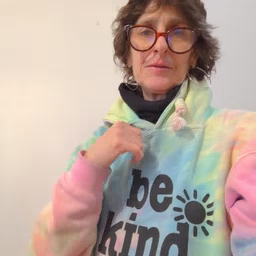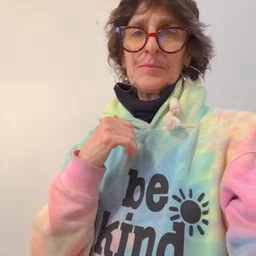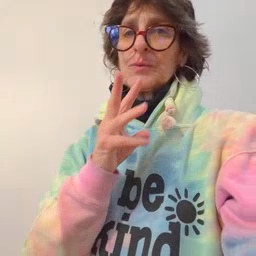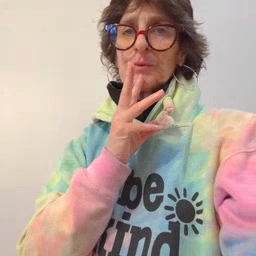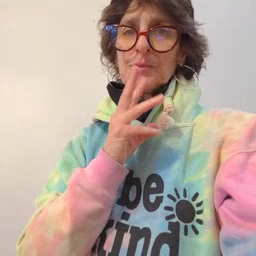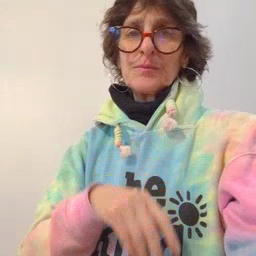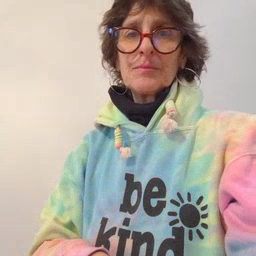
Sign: water